Aerial crown-view tile of a tropical tree (Barro Colorado Island, Panama), acquired 20240716:
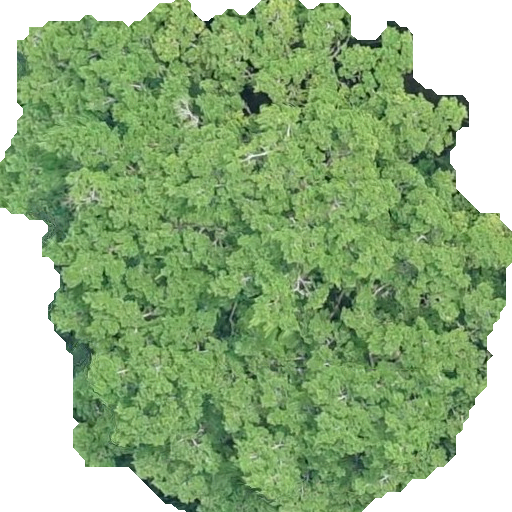
Species: Brosimum alicastrum
GBIF accepted scientific name: Brosimum alicastrum
Crown area: 320.325 m²